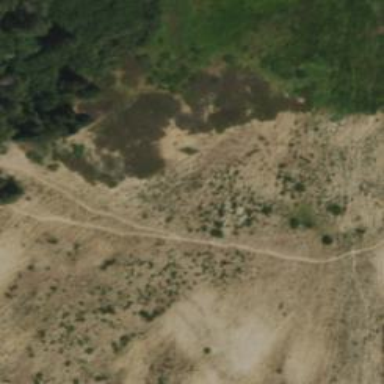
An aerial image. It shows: Path.